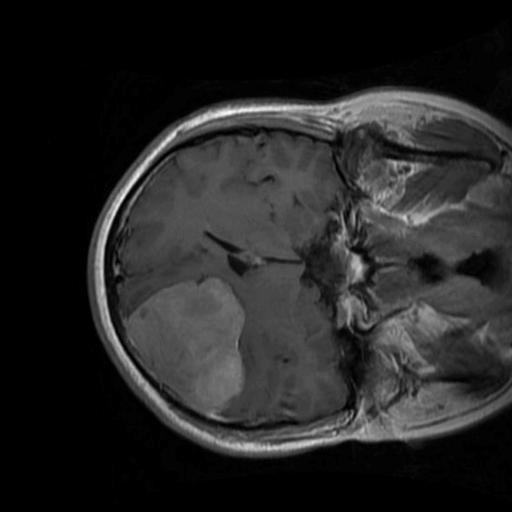
Label: brain_menin